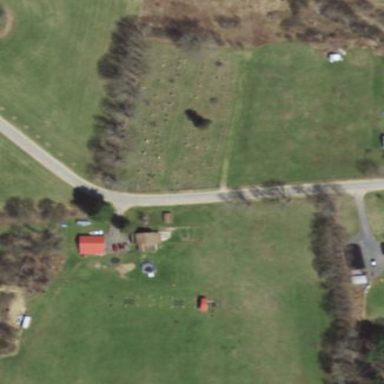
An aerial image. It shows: Cemetery.